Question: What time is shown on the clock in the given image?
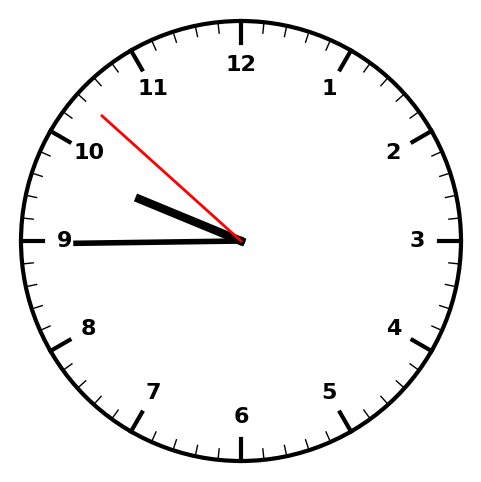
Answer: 09:44:52